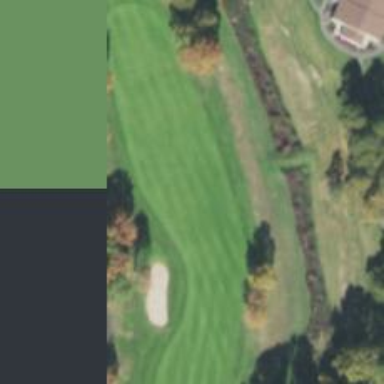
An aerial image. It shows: Golf hole.